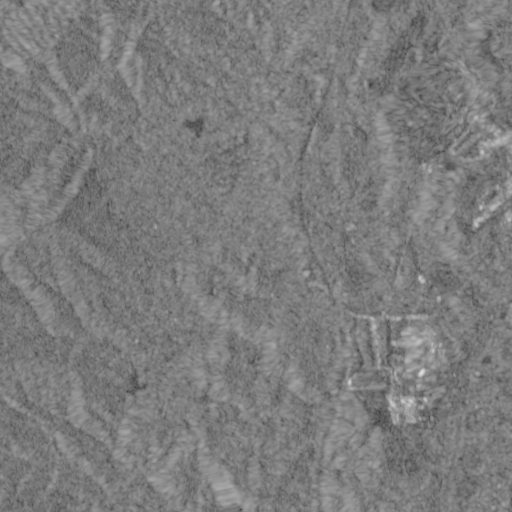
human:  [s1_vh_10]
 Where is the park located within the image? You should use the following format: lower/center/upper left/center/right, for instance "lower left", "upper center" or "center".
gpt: The park is located in the center left of the image.
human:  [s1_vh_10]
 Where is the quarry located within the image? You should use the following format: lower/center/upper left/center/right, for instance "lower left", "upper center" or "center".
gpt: The quarry is located in the upper right of the image.
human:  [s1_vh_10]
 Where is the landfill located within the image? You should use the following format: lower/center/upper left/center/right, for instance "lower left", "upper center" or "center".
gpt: There is no landfill in the image.

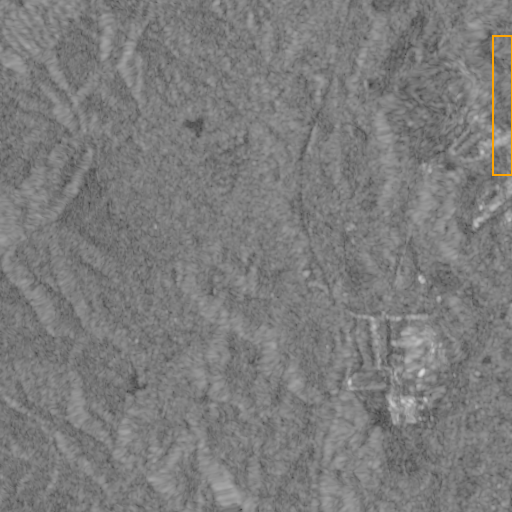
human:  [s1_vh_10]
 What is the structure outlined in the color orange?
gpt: The structure outlined in orange is a quarry.
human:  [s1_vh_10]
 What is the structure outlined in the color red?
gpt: There is no red outline.